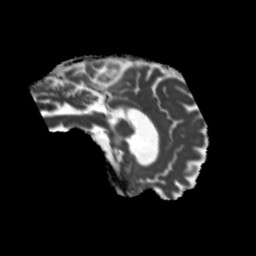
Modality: MD
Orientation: sagittal
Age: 70
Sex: male
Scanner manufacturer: siemens
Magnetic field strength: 3 T
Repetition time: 5.25 s
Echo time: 0.08 s